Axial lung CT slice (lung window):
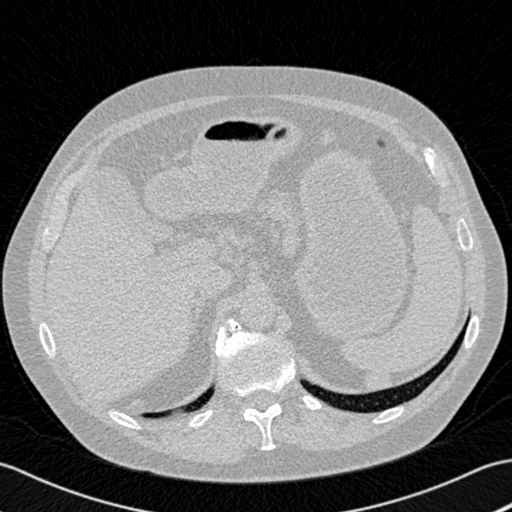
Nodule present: no